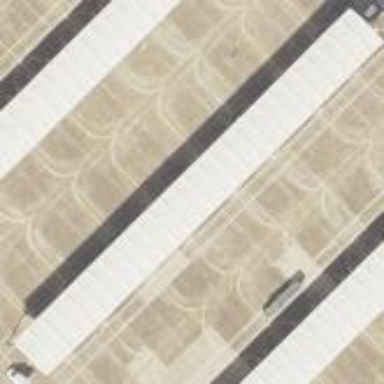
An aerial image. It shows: Hangar located at airport.